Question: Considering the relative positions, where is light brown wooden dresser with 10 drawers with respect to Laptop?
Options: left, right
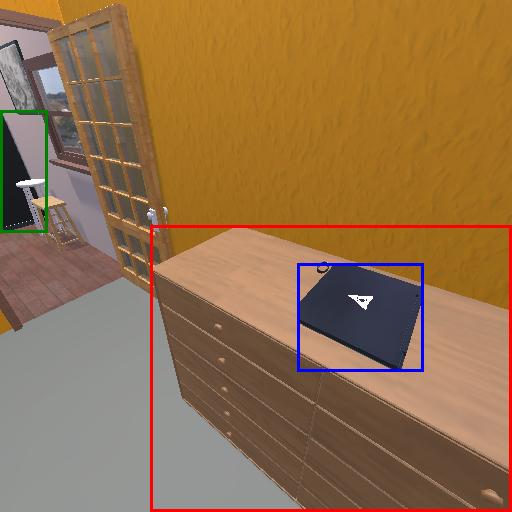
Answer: left